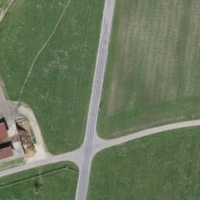
EUNIS habitat code: 52
Species observed at this site:
Centaurea scabiosa